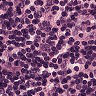
Metastatic tissue present: yes